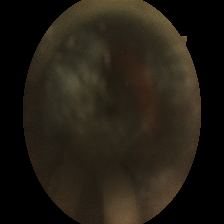
Diabetic retinopathy grade: Moderate